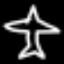
Label: airplane